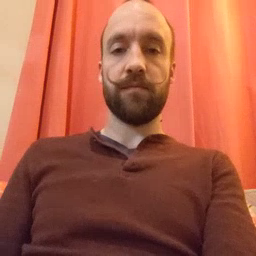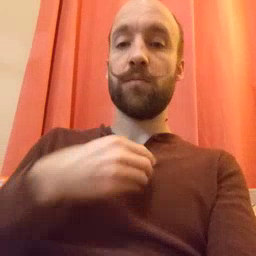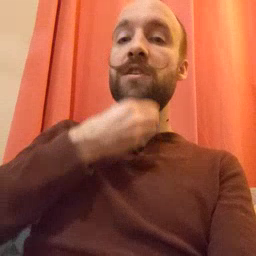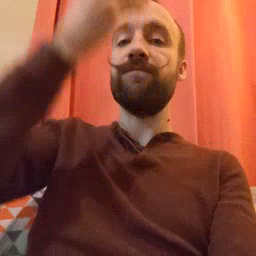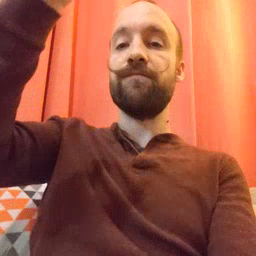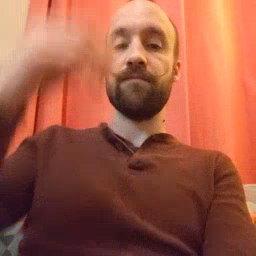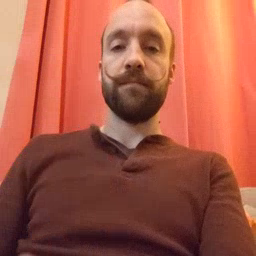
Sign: giraffe